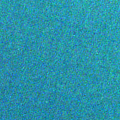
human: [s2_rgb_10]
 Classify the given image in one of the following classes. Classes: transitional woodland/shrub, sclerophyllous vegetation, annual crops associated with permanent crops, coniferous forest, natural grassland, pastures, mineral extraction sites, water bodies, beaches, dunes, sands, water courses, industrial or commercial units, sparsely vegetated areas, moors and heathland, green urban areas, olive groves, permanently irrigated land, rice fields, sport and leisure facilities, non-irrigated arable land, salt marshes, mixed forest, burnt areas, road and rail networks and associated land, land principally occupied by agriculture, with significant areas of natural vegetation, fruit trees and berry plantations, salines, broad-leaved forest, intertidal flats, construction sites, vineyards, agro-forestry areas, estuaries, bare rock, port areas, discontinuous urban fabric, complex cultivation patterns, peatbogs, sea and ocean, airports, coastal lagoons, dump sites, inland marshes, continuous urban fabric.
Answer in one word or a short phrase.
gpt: sea and ocean